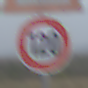
Verkehrszeichen: Geschwindigkeit120
Zusatzzeichen oben: KurveRechts
Umgebung: Outdoor, Nature
Tageszeit: Midday
Wetter: PartlyCloudy
Licht: Natural
Jahreszeit: NotSpecified
Kontrast: LowContrast